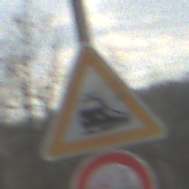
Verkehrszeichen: Bahnuebergang
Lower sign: VerbotUeberholenEinspurigeFahrzeuge
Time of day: MorningAfternoon
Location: Outdoor (Nature)
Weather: PartlyCloudy
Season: Autumn
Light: Natural